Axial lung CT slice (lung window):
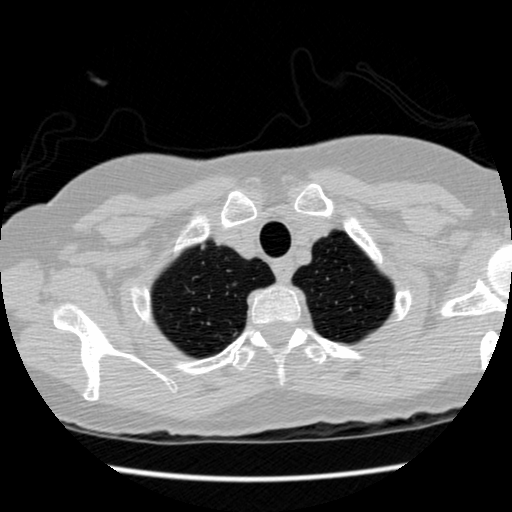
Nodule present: yes
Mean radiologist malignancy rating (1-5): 3.25